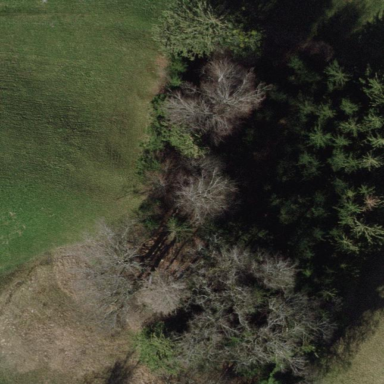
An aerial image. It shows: Forest area.